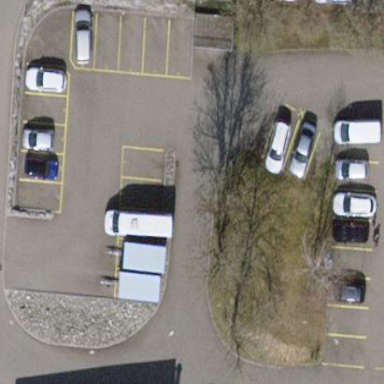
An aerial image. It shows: Parking area with surface.